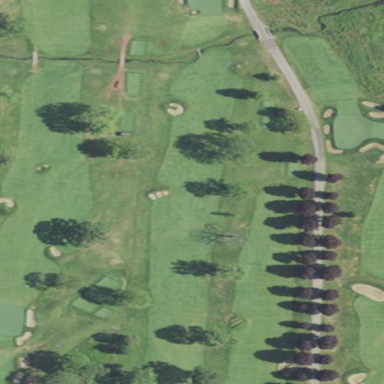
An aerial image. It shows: Scenic golf fairway.